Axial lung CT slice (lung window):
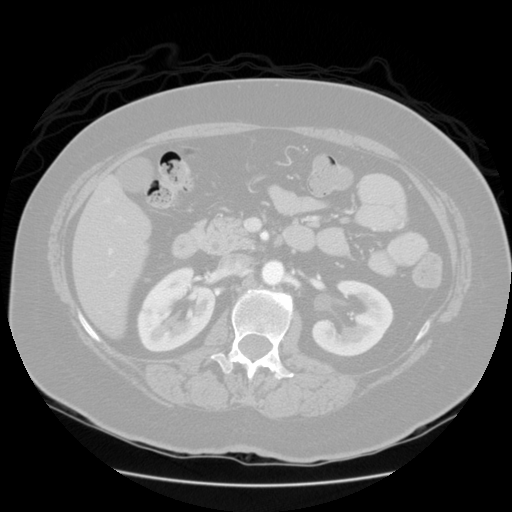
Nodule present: no